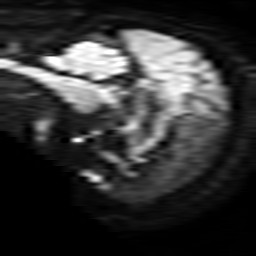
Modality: TRACE
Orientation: sagittal
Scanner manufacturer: philips
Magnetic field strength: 3 T
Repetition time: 5.012 s
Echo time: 0.07459 s